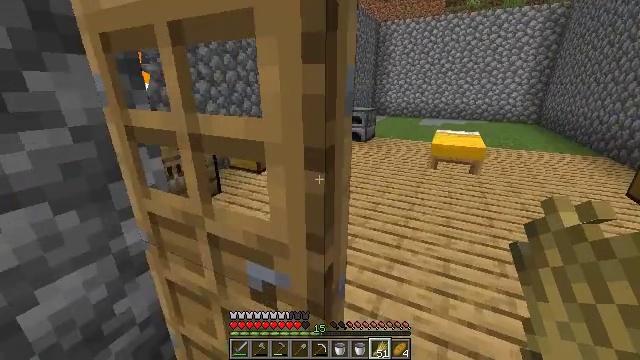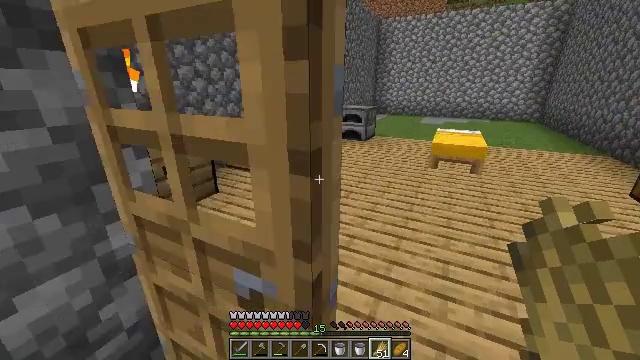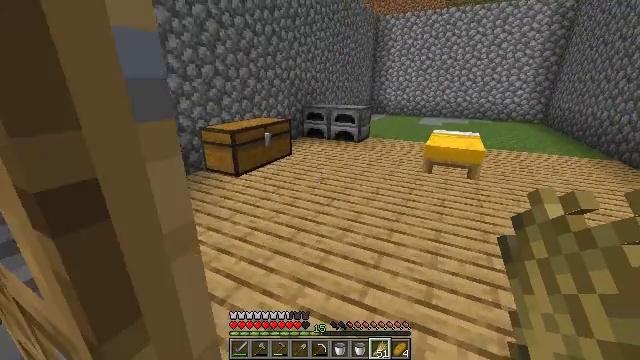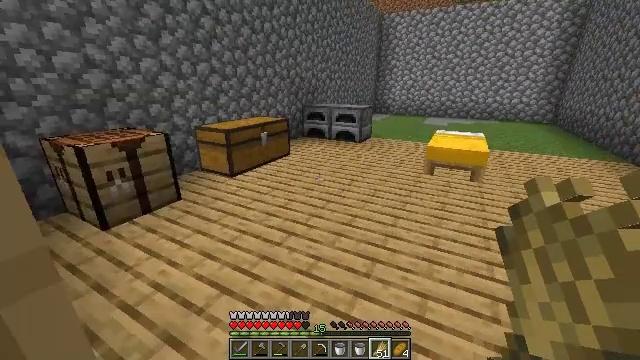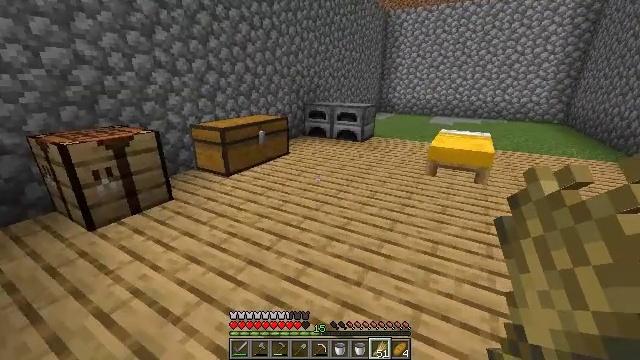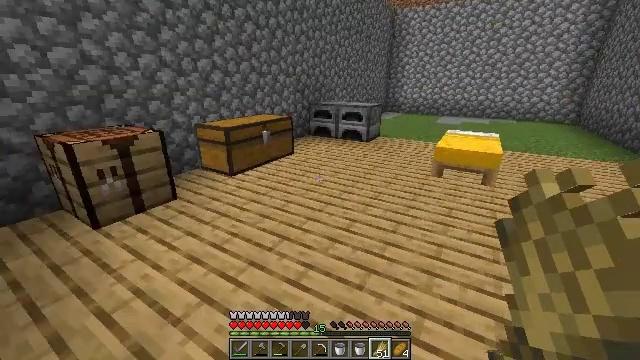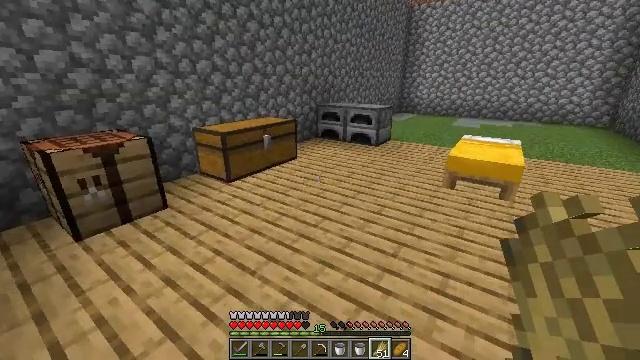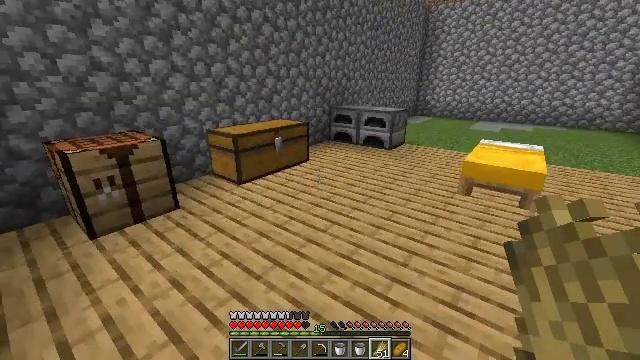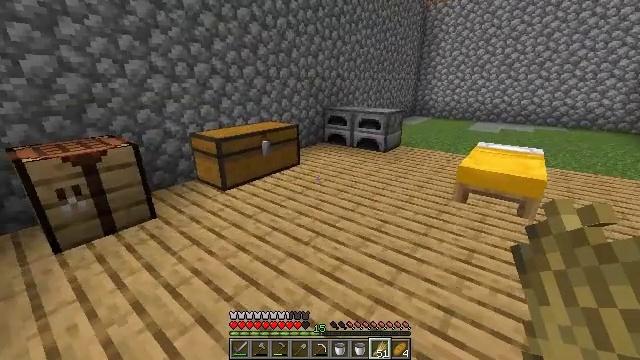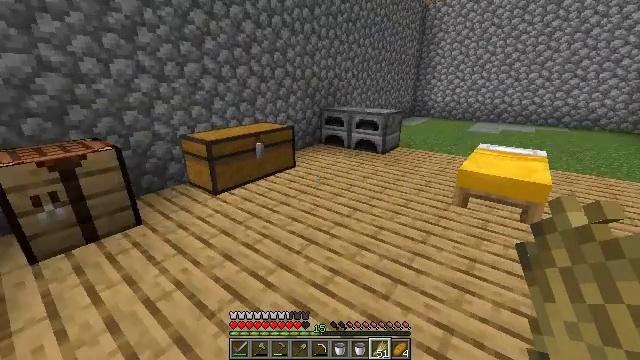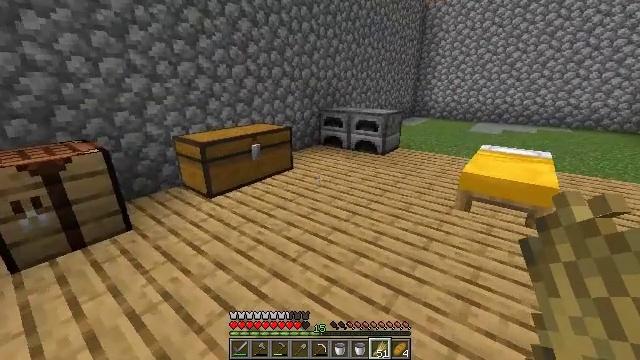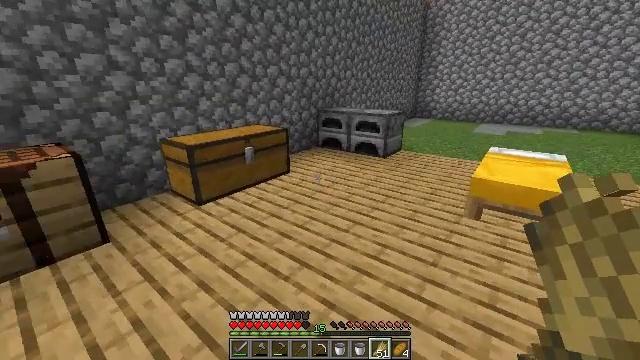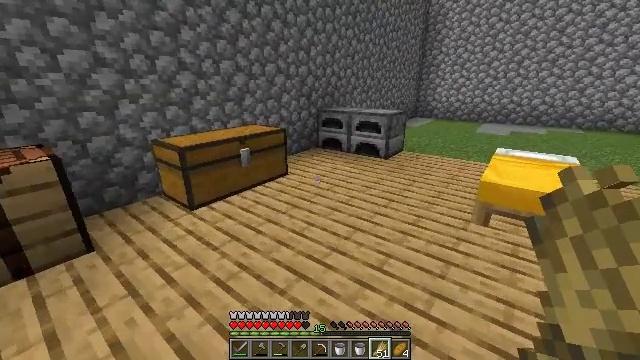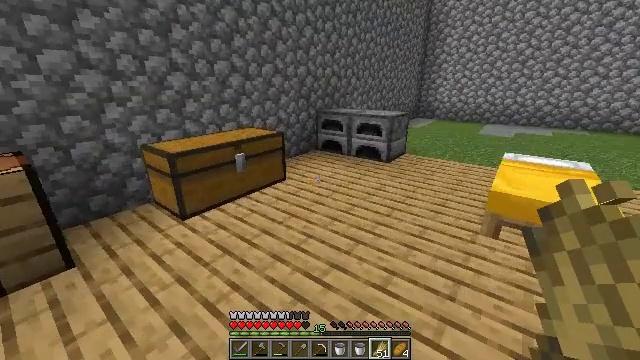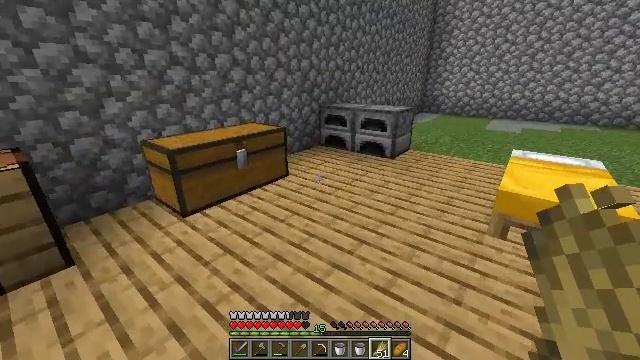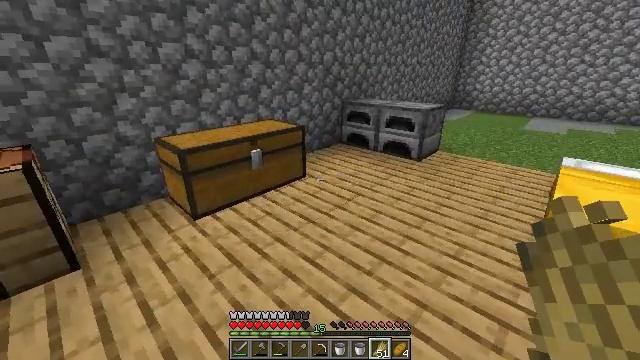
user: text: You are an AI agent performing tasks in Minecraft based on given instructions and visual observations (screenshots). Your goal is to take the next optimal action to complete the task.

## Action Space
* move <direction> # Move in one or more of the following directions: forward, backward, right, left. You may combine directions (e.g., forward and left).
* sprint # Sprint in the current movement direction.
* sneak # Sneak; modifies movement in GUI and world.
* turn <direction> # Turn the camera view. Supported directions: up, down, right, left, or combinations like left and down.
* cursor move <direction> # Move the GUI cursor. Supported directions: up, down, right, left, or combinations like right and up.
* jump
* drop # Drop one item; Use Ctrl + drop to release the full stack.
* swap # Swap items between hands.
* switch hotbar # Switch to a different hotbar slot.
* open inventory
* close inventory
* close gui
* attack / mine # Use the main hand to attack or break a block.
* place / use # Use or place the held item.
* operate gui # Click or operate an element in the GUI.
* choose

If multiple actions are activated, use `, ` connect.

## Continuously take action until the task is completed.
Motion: motion action
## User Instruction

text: Use the crafting table to make bread from wheat.
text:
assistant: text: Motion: move forward and move right
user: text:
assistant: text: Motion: move forward and move right
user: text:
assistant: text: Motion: move forward and move right, turn left
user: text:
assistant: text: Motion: move forward and move right, turn left
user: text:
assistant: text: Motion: move forward and move right, turn left
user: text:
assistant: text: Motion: move forward and move right, turn left
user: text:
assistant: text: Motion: move forward and move right, turn left
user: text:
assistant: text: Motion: move forward and move right
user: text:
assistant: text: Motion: move forward
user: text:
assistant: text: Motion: move forward
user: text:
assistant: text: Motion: move forward
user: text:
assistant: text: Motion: move forward
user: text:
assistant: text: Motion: move forward
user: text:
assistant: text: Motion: move forward, turn down
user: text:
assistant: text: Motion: move forward, turn left and down
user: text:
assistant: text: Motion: move forward, turn left and down
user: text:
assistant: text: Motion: move forward, turn left and down
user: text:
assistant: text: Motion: move forward, turn left
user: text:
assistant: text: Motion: turn left
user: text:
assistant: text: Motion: no_op
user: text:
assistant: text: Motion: no_op
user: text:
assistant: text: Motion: turn right and up
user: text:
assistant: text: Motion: turn right
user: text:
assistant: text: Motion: turn right
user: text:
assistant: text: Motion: turn right
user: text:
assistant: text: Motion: turn right and up
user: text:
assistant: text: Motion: no_op
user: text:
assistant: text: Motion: move forward
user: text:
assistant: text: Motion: move forward
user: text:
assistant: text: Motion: move forward